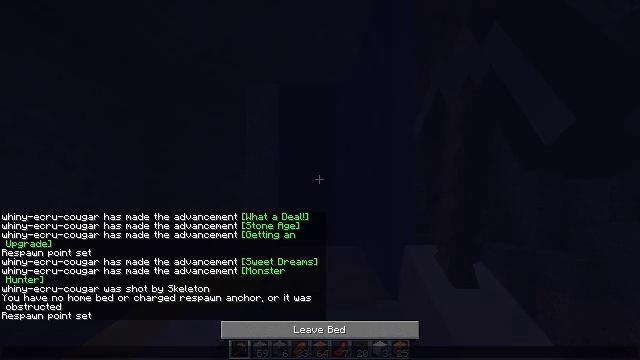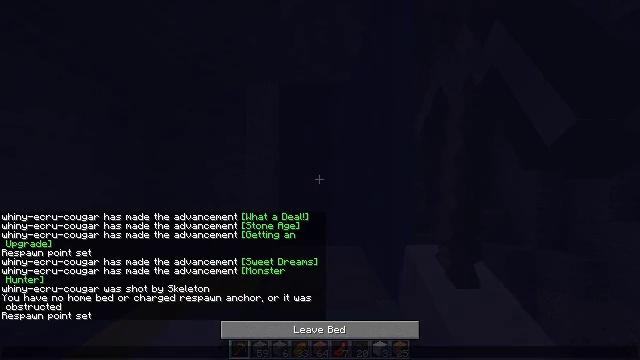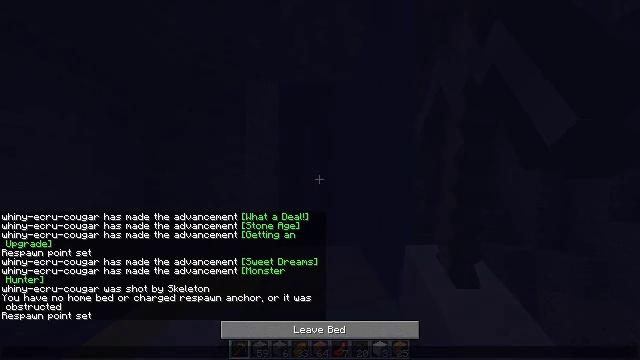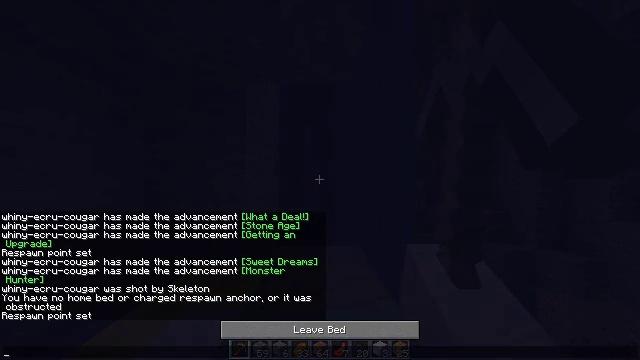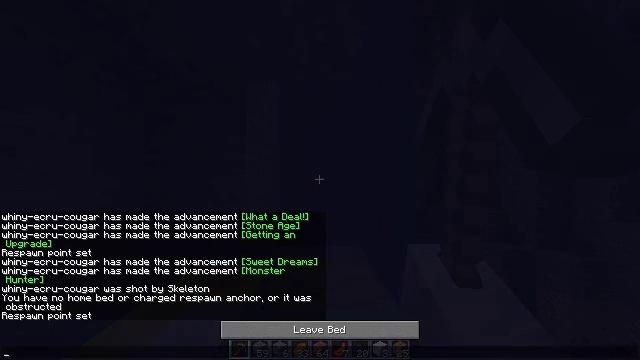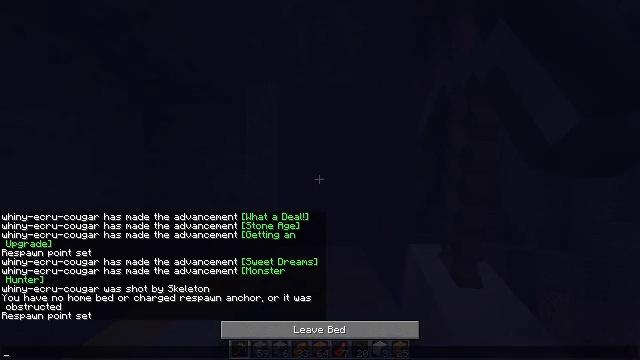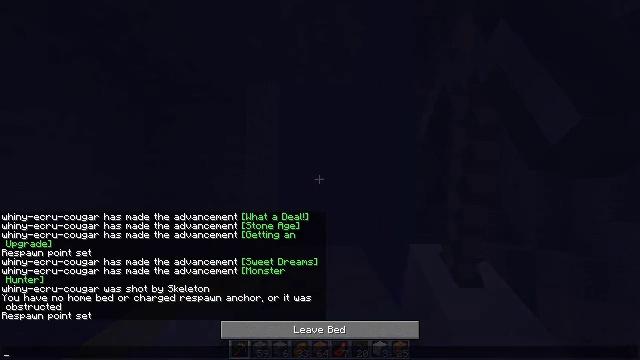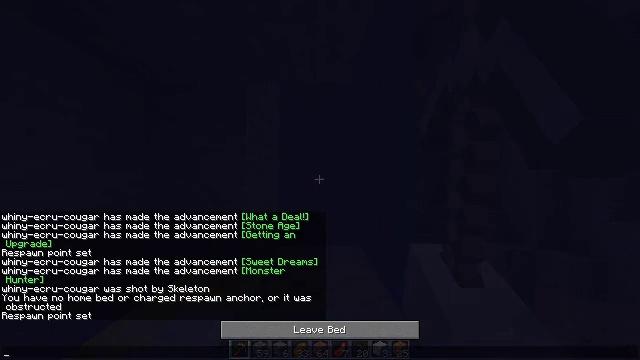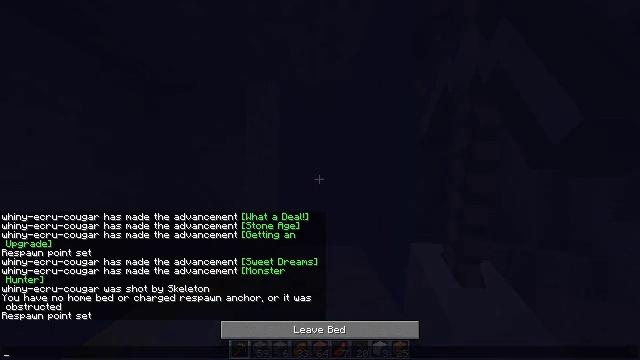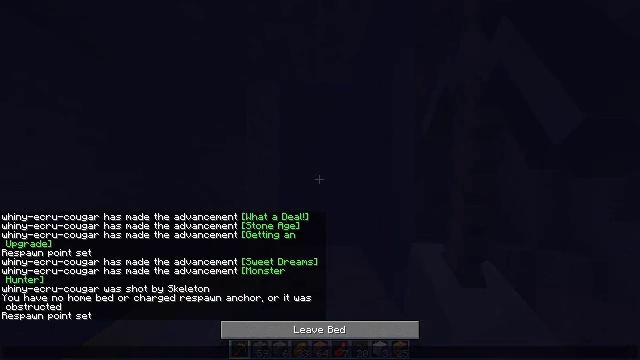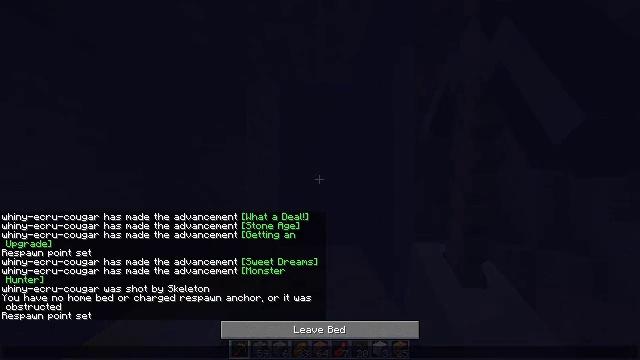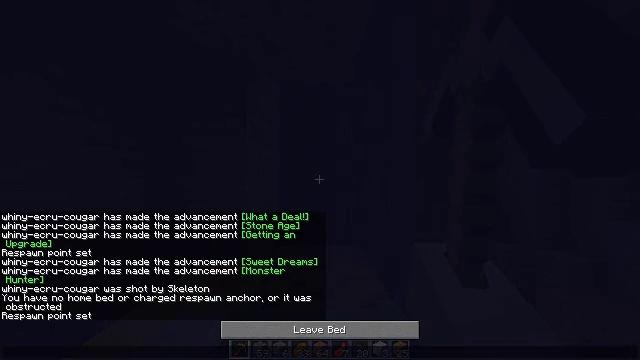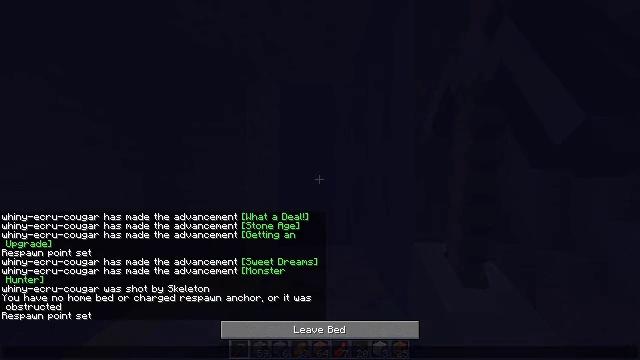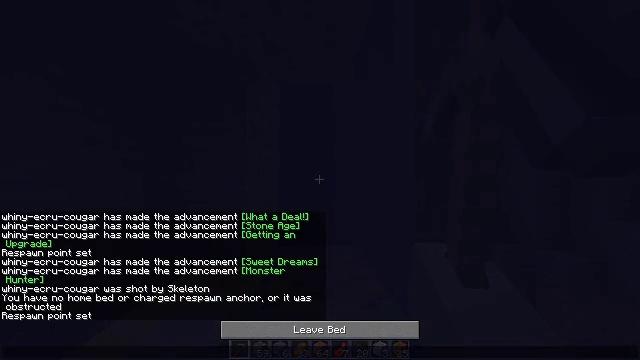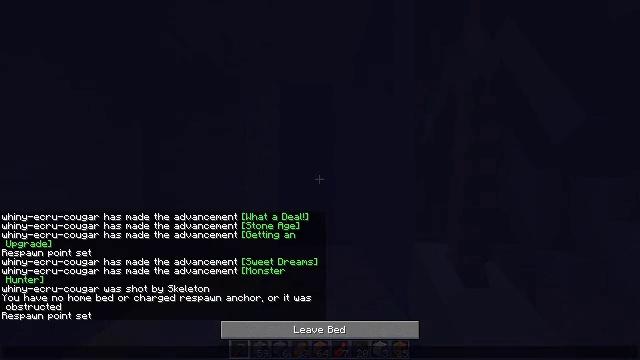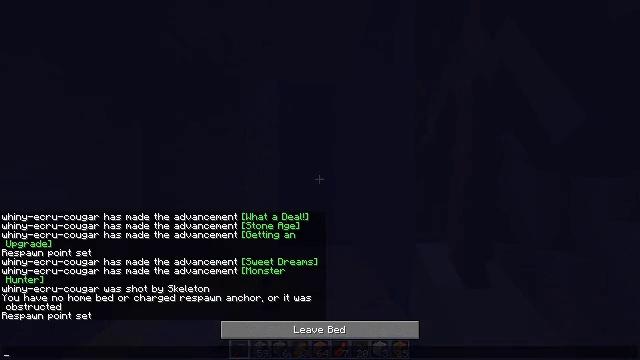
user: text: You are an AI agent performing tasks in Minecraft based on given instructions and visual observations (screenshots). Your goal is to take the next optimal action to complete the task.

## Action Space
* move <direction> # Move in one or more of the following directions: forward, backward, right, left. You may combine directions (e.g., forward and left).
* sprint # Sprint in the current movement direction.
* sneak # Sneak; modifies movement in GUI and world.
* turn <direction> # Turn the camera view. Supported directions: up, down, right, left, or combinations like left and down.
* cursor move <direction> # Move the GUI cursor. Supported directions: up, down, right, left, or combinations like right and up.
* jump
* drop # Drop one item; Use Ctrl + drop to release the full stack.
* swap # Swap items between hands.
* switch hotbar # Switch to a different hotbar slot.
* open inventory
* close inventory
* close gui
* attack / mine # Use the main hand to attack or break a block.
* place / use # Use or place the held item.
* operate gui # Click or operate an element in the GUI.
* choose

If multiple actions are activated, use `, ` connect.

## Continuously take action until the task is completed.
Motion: motion action
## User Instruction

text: Break the yellow bed.
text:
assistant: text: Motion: no_op
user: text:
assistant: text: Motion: no_op
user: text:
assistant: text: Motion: no_op
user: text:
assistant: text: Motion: no_op
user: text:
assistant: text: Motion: no_op
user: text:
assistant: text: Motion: no_op
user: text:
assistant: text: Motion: no_op
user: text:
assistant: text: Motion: no_op
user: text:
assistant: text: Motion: cursor move down
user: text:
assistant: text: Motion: cursor move down
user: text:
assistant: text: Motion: no_op
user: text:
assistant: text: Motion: no_op
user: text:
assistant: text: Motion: no_op
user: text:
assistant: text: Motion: no_op
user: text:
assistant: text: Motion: no_op
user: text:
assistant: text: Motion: no_op
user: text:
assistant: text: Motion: no_op
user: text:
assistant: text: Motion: no_op
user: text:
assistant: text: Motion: no_op
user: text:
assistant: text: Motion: no_op
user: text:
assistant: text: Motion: close gui
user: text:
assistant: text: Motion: no_op
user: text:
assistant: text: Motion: no_op
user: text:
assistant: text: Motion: no_op
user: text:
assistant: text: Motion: no_op
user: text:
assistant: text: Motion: no_op
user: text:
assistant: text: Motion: turn down
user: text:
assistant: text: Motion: turn down
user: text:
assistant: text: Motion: turn down
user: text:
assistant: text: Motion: turn down